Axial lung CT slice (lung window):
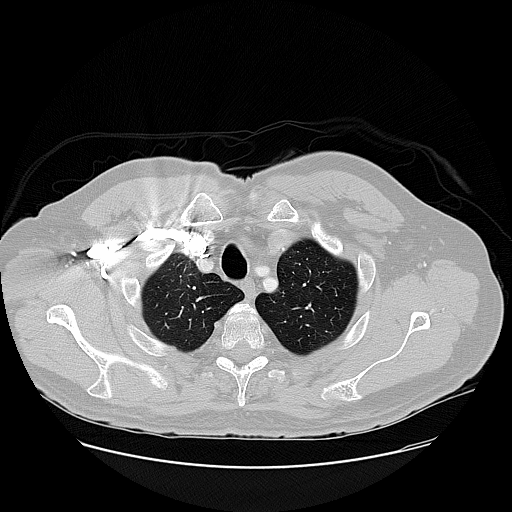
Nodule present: no